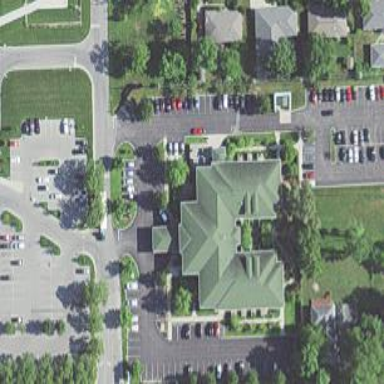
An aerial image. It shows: Hospice building providing healthcare services.